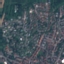
Land use / land cover class: Residential